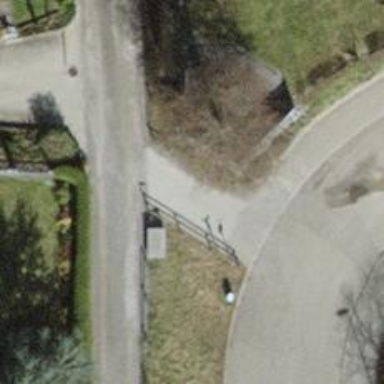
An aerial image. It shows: Bollard.